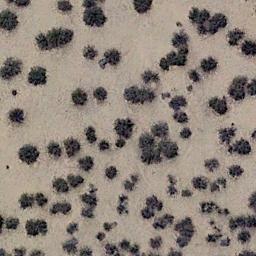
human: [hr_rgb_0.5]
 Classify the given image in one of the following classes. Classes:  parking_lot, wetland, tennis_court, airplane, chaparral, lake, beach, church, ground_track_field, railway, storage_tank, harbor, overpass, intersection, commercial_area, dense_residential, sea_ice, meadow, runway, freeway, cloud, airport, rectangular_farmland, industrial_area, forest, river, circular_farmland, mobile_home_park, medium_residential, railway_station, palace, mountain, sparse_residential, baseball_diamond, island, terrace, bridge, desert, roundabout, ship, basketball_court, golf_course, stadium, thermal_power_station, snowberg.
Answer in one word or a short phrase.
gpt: chaparral